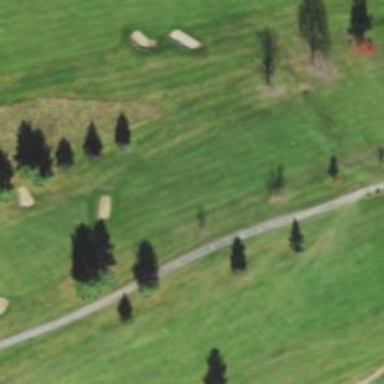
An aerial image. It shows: View of golf hole.